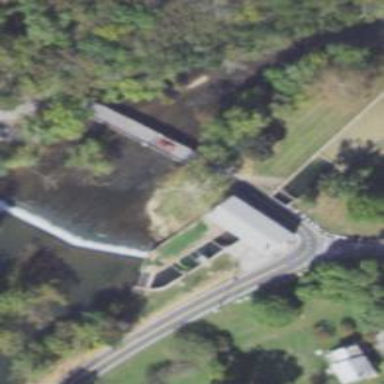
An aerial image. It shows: Unclassified road that crosses historic bridge.